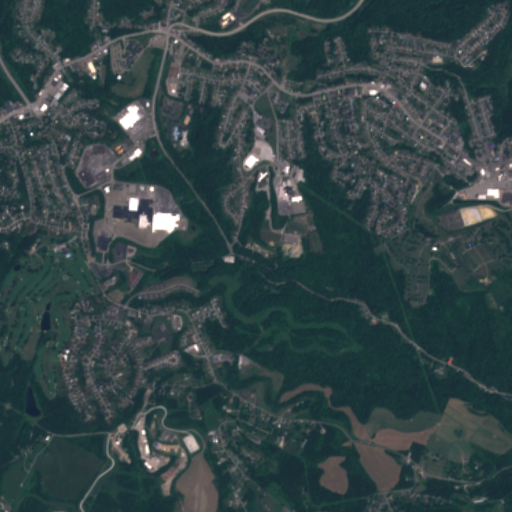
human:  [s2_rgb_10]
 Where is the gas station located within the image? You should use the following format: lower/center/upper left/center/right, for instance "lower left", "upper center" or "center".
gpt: The gas station is located in the upper left of the image.
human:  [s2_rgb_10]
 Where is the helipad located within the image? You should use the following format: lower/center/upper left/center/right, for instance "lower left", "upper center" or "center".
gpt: The helipad is located in the center of the image.
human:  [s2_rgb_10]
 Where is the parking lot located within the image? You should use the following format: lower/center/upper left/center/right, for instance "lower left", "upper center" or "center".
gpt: The parking lot is located in the center left of the image.
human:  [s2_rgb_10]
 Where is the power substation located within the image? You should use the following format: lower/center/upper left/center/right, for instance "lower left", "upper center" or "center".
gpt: The power substation is located in the upper center of the image.
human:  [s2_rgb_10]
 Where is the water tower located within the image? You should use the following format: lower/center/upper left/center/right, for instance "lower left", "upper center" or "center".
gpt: The water tower is located in the upper left of the image.
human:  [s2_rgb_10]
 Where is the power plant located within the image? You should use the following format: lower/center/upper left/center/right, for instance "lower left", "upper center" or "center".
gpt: There is no power plant in the image.